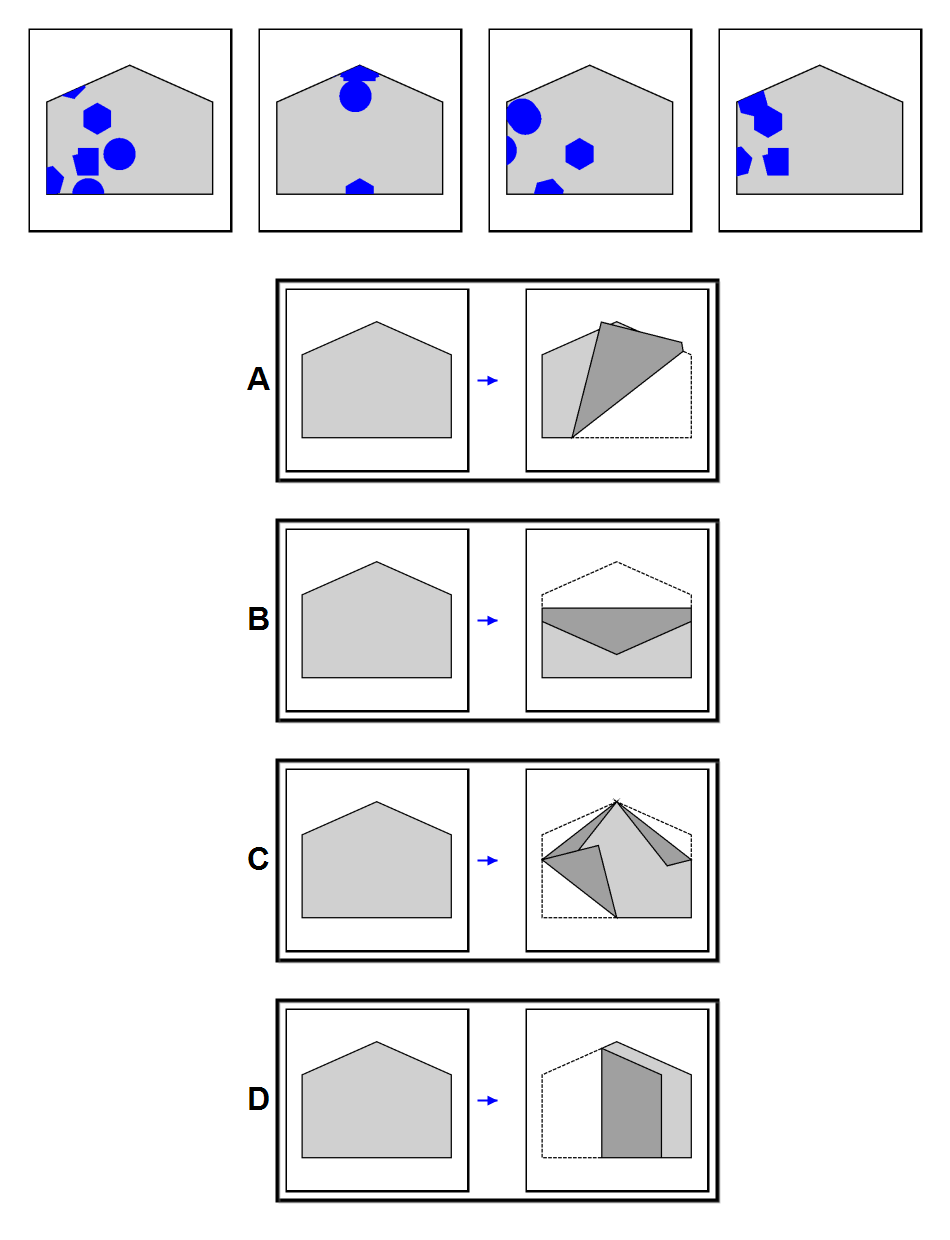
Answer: C